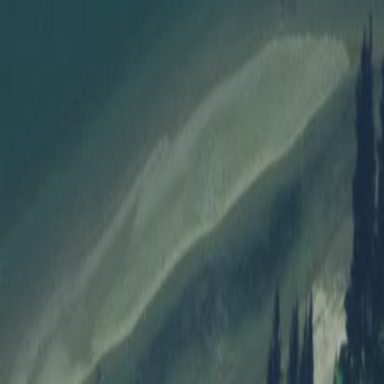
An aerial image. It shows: Natural area covered with sand.